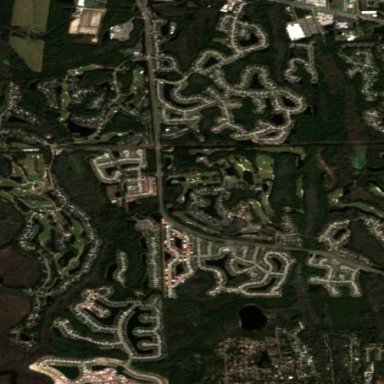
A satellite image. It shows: Golf course.